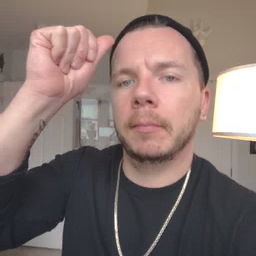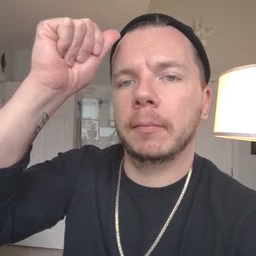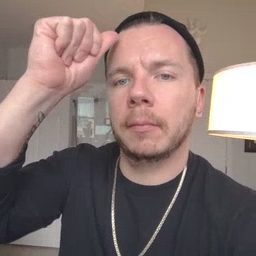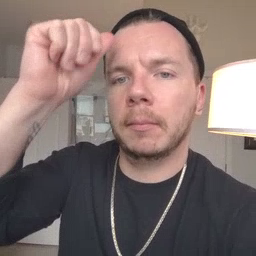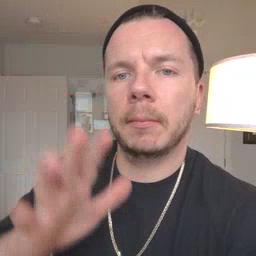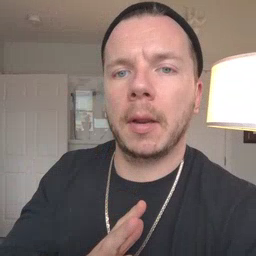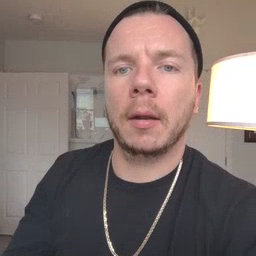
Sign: man